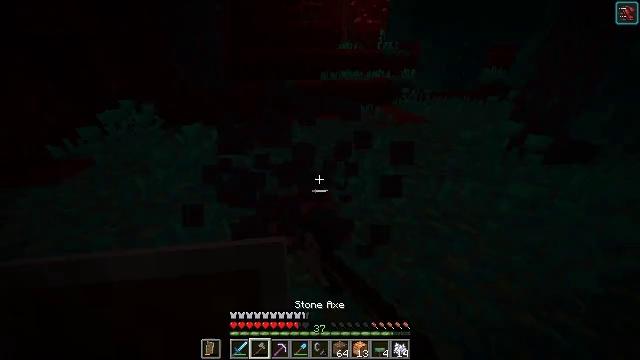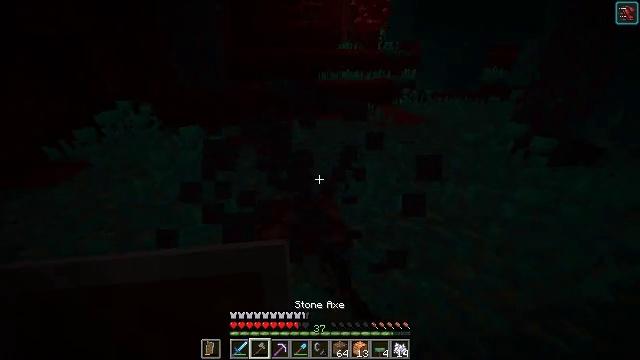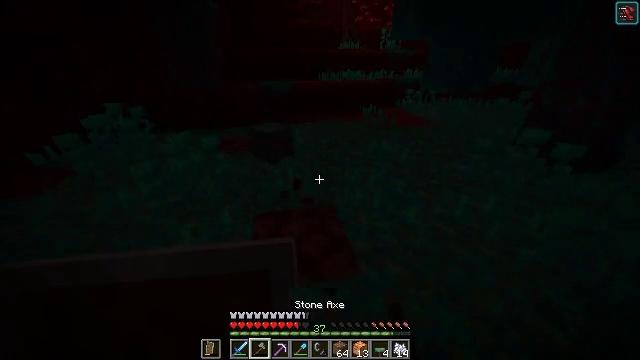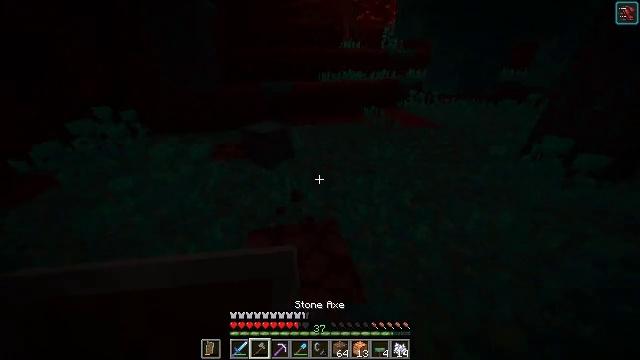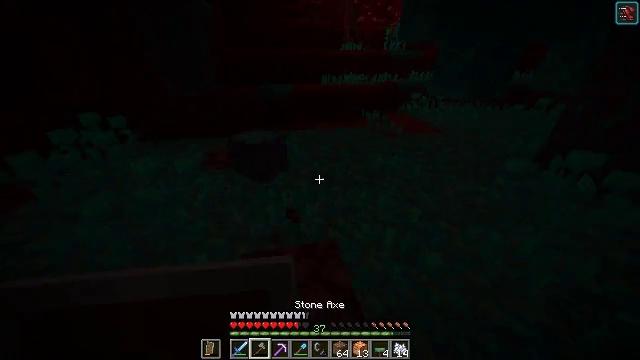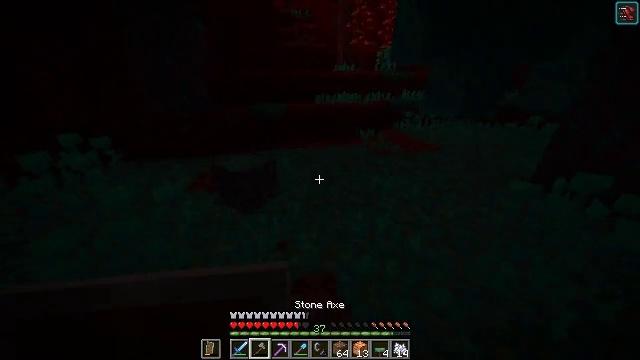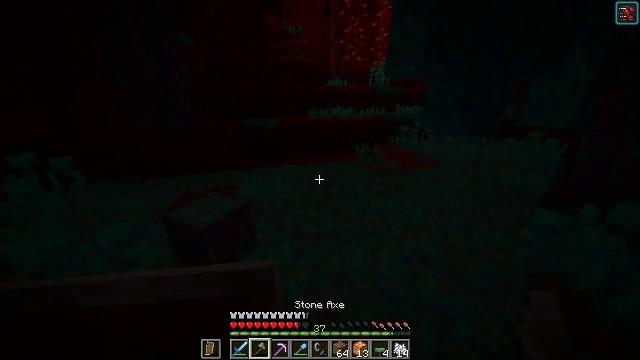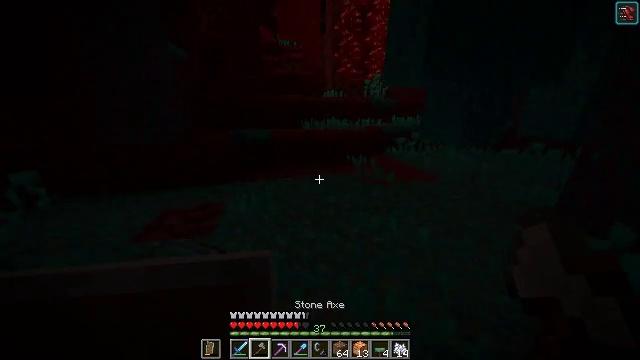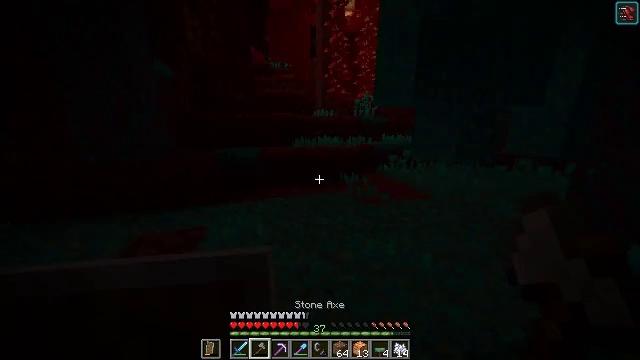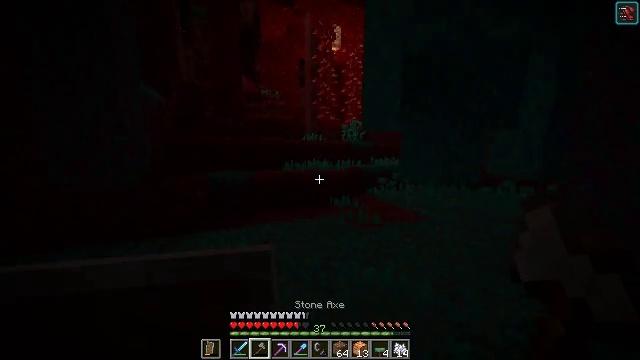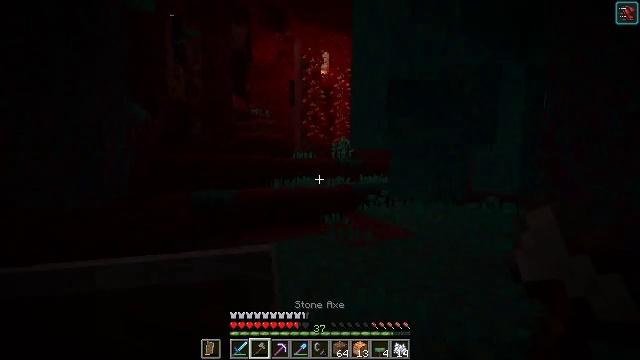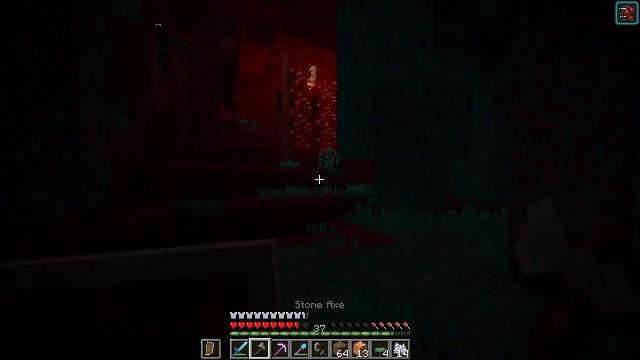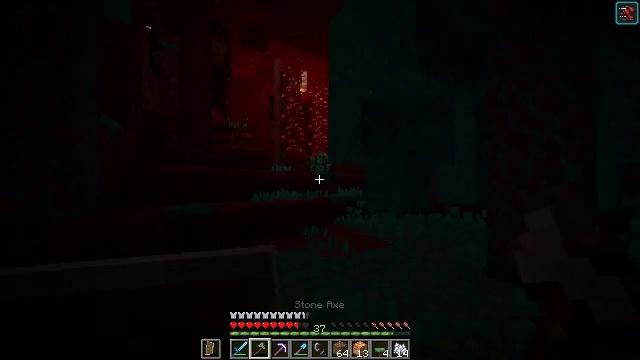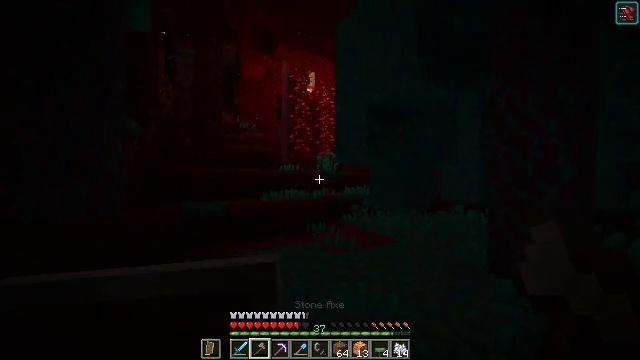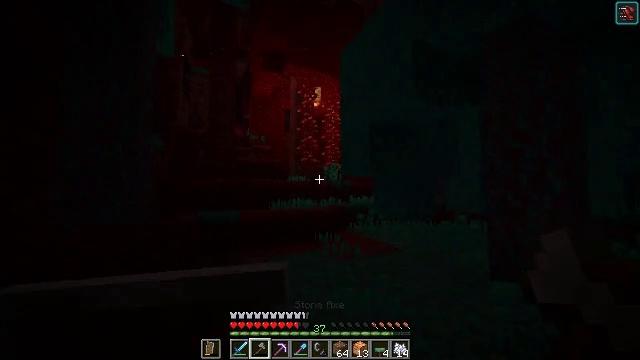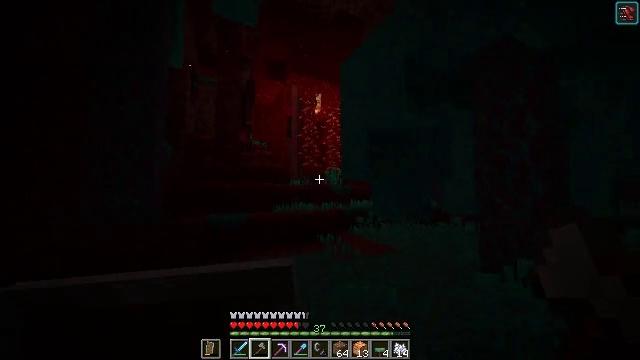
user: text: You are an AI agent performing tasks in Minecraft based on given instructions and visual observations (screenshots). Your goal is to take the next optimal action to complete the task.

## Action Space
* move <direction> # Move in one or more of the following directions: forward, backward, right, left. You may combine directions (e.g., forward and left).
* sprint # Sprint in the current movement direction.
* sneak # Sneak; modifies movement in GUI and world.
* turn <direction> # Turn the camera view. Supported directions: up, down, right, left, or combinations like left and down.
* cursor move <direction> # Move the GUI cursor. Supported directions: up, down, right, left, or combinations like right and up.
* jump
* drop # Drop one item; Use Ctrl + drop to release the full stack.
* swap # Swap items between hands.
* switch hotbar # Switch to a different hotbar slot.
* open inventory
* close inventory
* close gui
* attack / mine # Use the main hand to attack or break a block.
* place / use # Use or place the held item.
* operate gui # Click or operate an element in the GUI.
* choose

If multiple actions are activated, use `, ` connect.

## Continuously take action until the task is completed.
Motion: motion action
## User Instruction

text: Collect warped fungus to use for crafting.
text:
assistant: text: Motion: move forward, attack / mine
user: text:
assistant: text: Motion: move forward
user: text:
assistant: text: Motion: move forward
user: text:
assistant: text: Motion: move forward
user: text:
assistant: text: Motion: move forward, turn right and up
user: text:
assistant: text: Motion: move forward, turn right and up
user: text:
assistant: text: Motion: move forward, turn right and up
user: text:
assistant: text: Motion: turn right and up
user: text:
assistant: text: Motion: turn right and up
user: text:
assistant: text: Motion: turn right and up
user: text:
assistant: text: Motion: move back, turn right and up
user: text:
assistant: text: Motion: move back, turn right and up
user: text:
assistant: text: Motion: move back, turn left
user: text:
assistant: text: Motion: move back, turn left and up
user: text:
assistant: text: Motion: move back, turn up
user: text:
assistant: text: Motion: move back
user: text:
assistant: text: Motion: move back
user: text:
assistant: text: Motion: move back, turn down
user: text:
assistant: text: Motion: move back, turn right and down
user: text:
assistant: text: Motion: move back, turn right and down
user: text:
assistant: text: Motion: turn right and down
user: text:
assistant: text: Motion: move right, turn right and down
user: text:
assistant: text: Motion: move right, turn right and down
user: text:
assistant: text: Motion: move right, turn right and down
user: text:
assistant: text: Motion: move right
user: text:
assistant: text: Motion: no_op
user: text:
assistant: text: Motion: no_op
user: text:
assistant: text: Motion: turn left and up
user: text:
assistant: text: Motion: turn left and up
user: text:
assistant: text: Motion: no_op